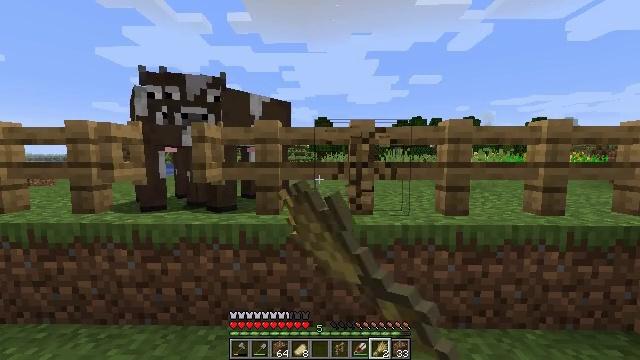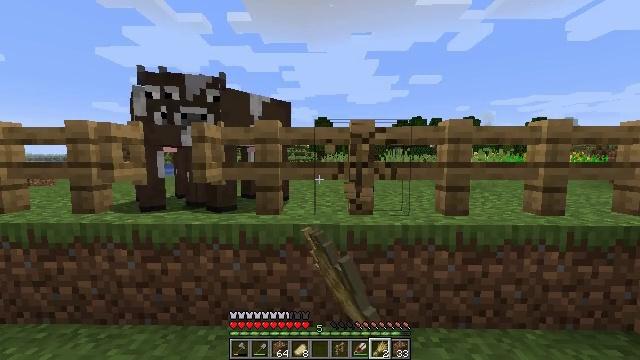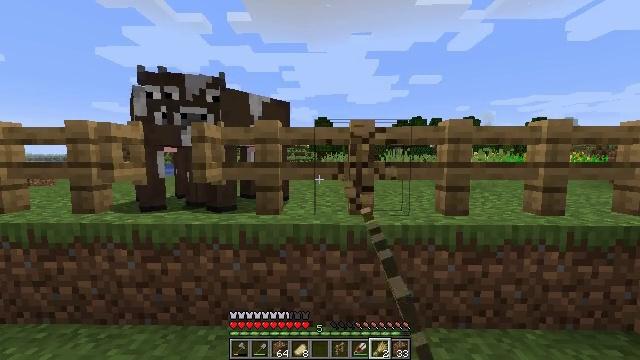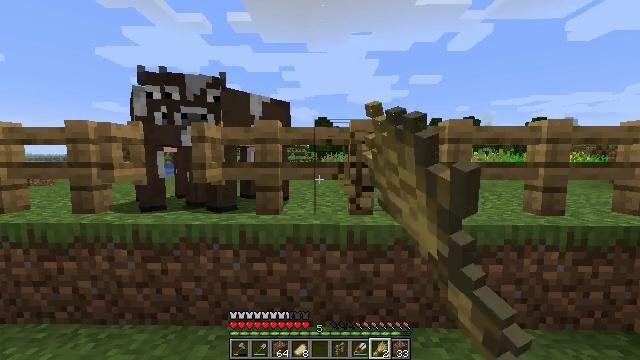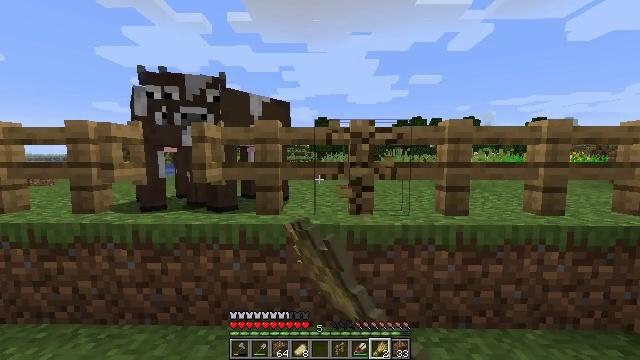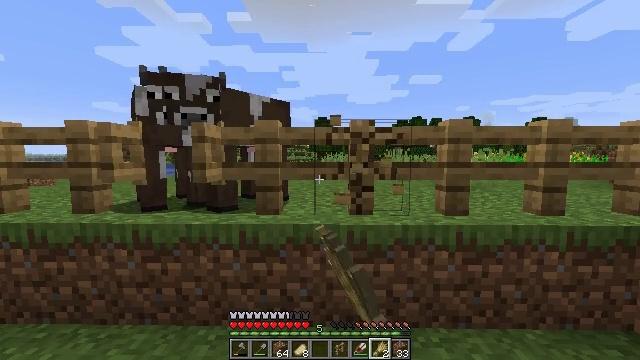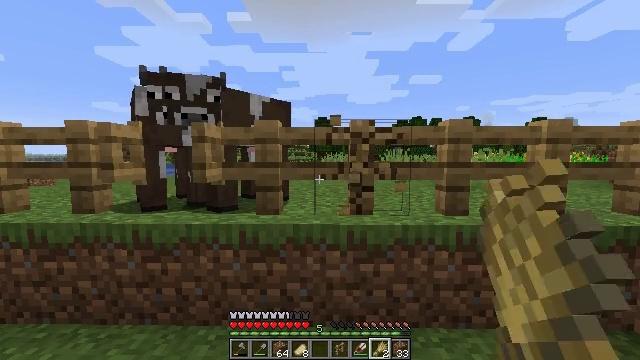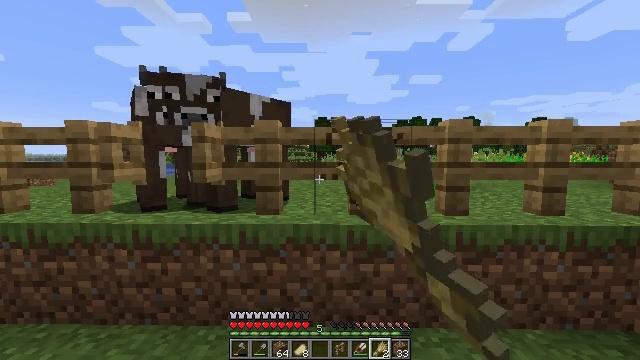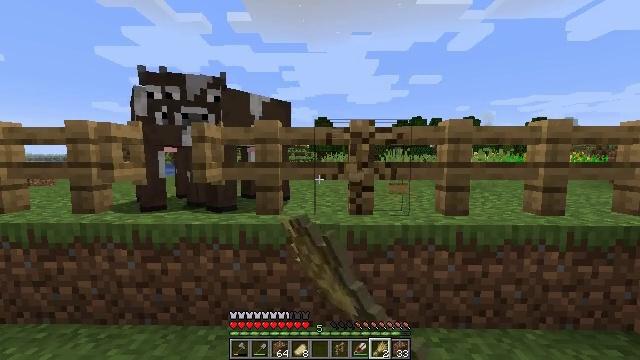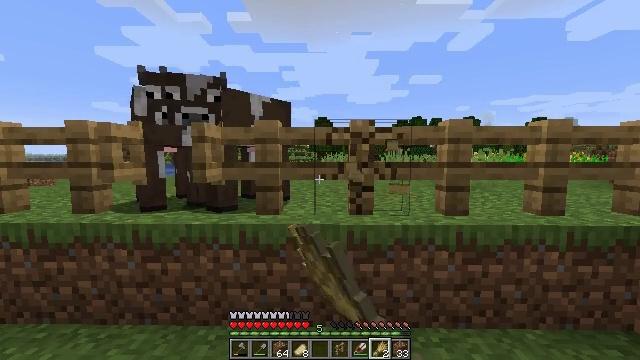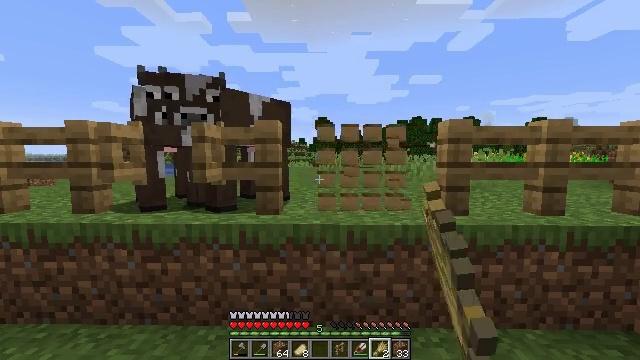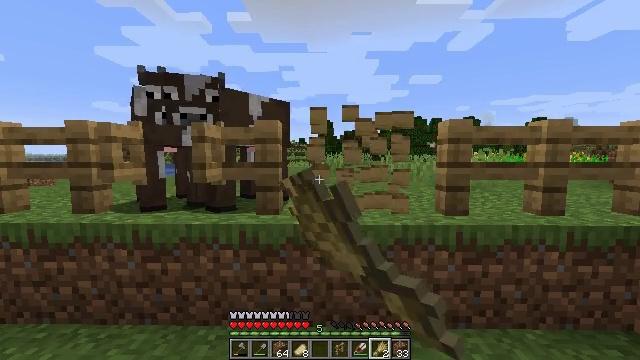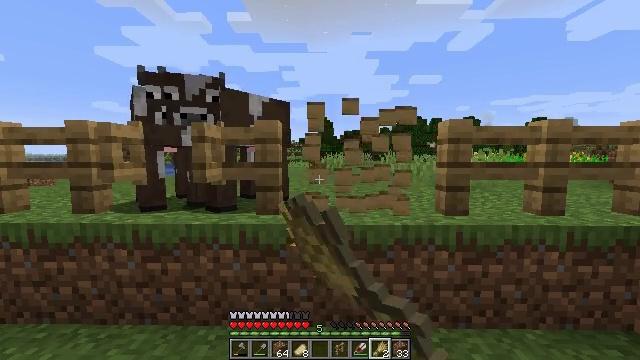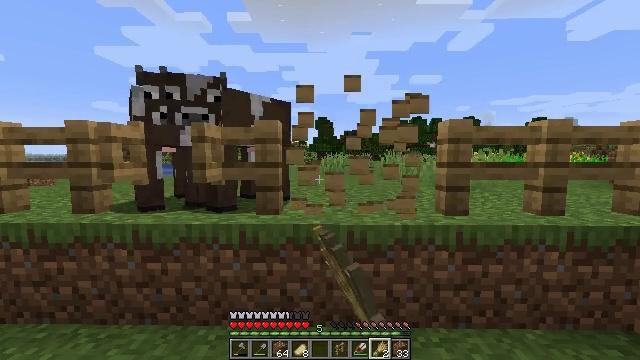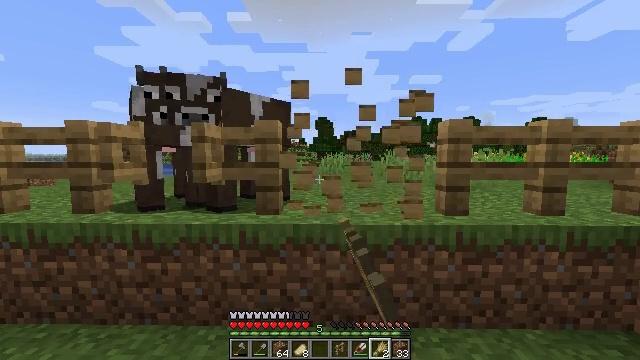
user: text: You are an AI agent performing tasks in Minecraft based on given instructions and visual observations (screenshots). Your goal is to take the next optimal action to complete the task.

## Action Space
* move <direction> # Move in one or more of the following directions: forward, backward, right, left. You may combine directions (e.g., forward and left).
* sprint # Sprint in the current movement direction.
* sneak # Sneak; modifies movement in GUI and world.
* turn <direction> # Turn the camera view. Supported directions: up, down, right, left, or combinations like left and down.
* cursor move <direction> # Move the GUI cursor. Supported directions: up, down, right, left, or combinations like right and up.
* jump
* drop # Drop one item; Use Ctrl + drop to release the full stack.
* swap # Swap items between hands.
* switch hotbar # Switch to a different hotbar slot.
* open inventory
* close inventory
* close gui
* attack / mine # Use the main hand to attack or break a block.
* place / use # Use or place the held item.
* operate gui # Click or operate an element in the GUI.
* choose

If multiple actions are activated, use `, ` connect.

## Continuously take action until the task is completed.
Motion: motion action
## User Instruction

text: Mine the oak fence from the structure.
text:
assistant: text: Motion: attack / mine
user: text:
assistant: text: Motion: attack / mine
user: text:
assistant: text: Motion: attack / mine
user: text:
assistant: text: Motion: attack / mine
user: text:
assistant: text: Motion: attack / mine
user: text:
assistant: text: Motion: attack / mine
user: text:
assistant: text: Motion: attack / mine
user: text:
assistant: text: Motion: attack / mine
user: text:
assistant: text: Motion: attack / mine
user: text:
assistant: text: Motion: attack / mine
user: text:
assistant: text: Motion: attack / mine
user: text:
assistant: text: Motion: attack / mine
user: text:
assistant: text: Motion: attack / mine
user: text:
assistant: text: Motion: attack / mine
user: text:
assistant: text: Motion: attack / mine